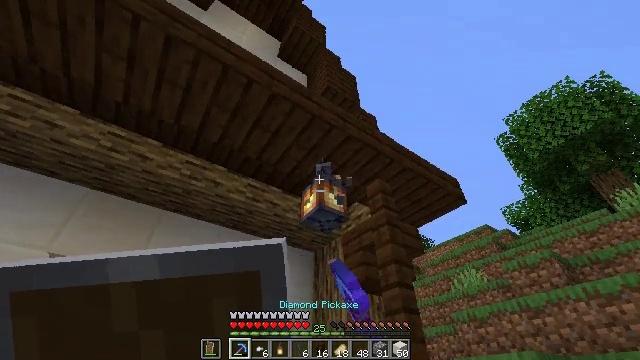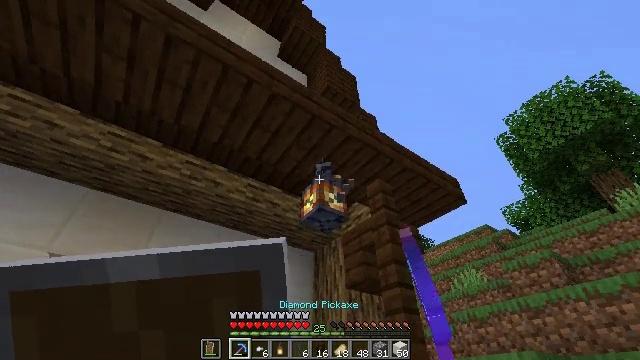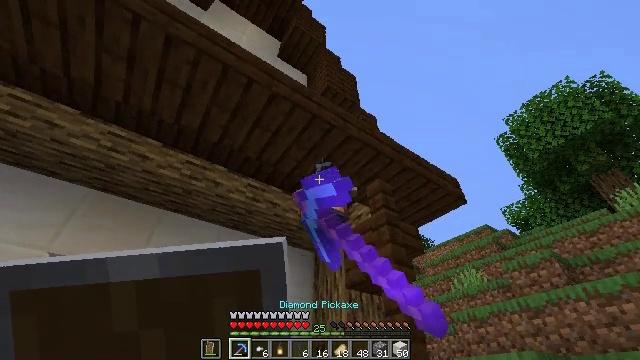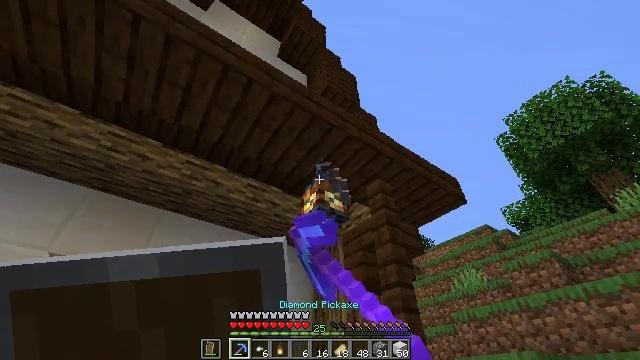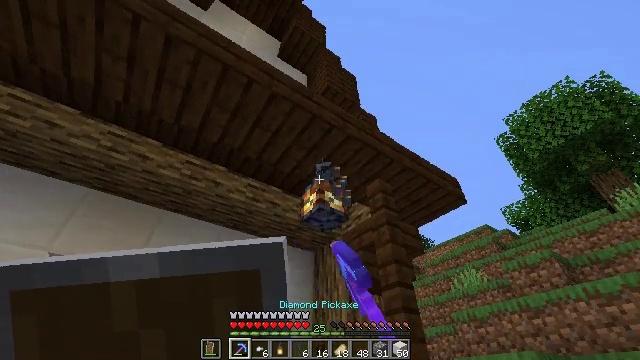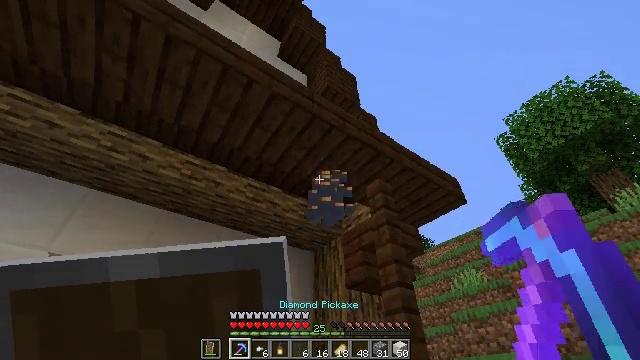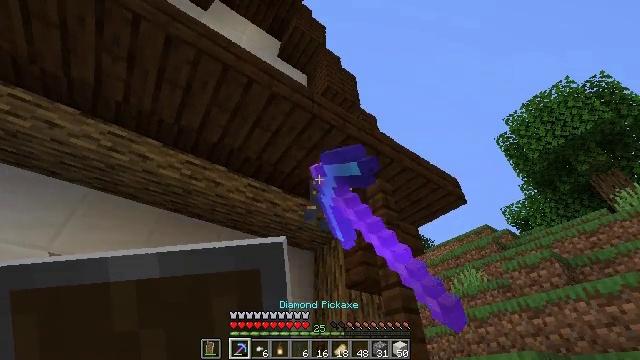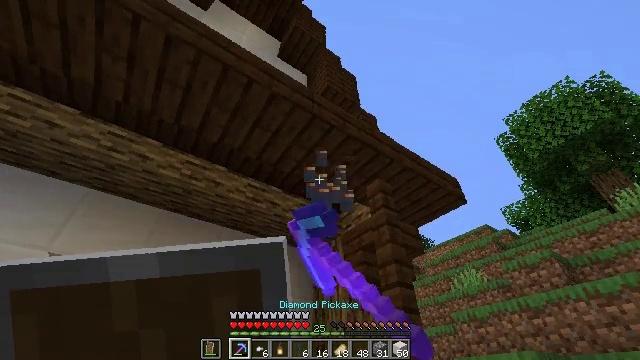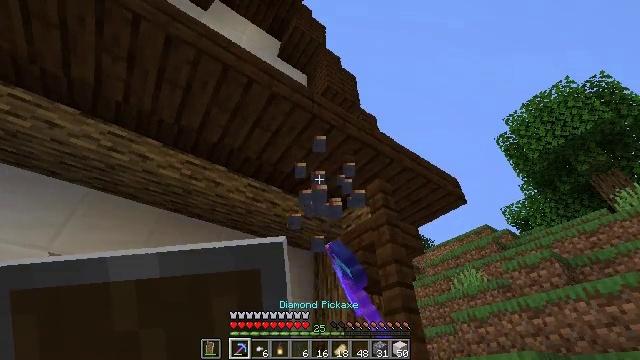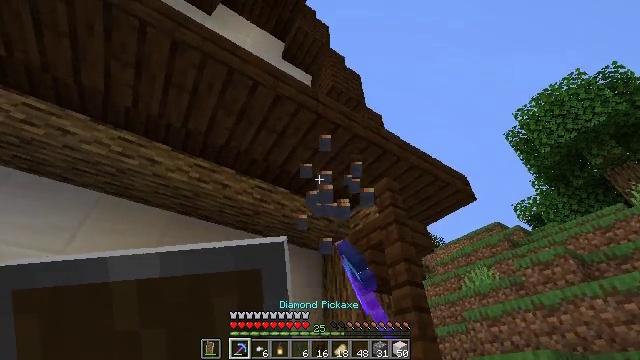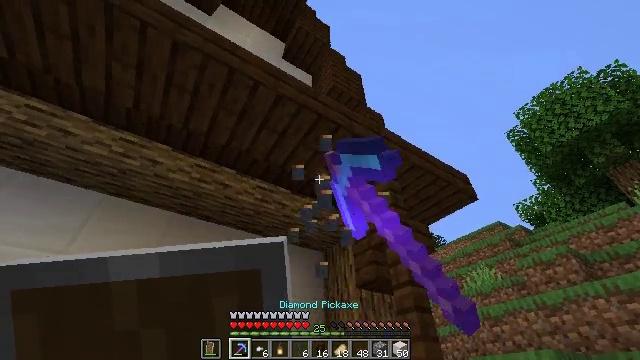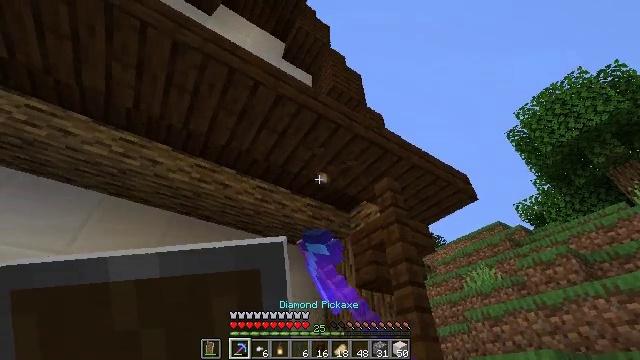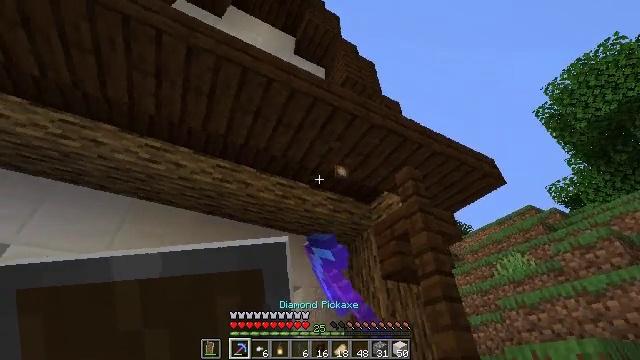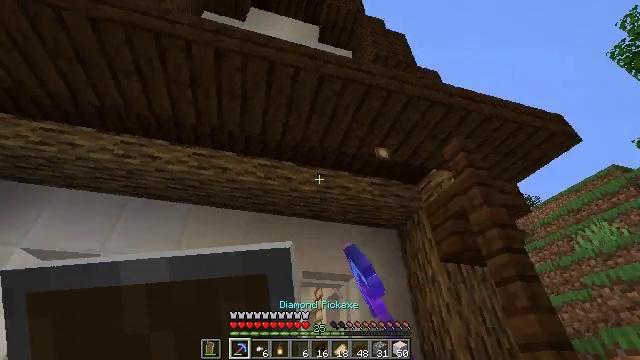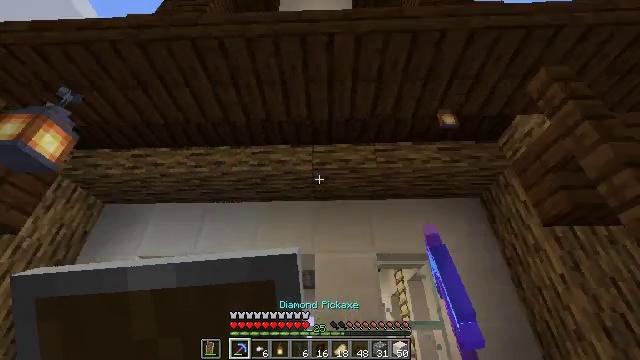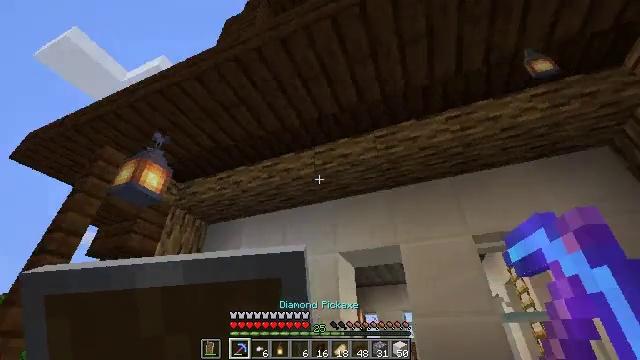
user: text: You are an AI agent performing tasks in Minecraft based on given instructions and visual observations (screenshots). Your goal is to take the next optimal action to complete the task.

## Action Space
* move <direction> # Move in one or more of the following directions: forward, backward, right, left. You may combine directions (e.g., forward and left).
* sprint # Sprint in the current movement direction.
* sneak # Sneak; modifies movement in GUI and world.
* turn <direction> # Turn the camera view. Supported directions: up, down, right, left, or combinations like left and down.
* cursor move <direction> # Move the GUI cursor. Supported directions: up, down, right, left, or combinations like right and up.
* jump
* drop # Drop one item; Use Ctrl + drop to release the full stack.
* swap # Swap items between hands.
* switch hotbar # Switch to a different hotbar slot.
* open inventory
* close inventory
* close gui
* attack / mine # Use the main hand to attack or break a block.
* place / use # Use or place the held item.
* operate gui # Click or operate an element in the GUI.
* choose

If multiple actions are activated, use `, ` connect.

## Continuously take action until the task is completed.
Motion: motion action
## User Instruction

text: Mine the lantern.
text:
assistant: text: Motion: attack / mine
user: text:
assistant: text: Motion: attack / mine
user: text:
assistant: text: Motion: attack / mine
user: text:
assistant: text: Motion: attack / mine
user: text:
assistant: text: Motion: attack / mine
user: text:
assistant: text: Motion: attack / mine
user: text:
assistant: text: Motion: attack / mine
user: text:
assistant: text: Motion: attack / mine
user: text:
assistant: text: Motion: turn left, attack / mine
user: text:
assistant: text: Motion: no_op
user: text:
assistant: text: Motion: no_op
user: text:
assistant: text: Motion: move forward, turn left and down
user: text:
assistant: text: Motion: move forward, turn left and down
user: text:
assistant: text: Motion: move forward and move right, turn left and down
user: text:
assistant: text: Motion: move forward and move right, turn left
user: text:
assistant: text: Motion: move forward and move right, turn left and down
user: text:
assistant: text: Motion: move right, turn left and down
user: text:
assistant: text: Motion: move right, turn left
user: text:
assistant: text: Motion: move right, turn left
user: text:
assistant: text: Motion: move right
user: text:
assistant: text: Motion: no_op
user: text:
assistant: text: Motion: no_op
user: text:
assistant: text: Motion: no_op
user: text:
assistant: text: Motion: move forward
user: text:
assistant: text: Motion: move forward, turn right and up
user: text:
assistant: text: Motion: move forward, turn up
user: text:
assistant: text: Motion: move forward, turn left and up
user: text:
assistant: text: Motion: turn left and up
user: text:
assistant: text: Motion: attack / mine
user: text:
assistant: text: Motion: attack / mine